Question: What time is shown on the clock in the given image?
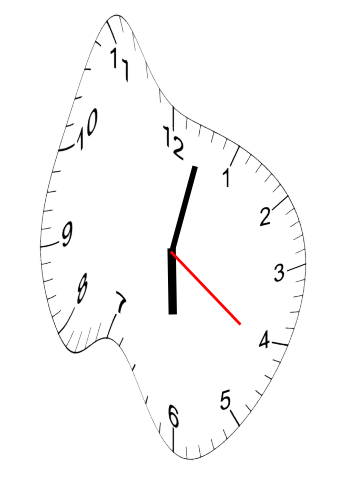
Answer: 06:02:21